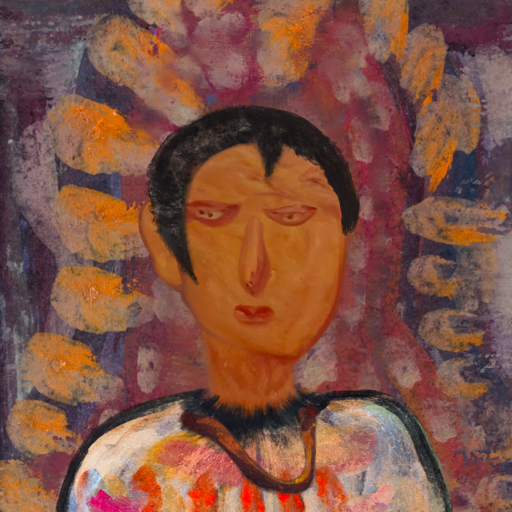
Background: Doll, Head And Neck Front: Pious_Lady, Face Front: Pious_Lady, Bust: Childish, Hair Front: Roy_Bahadur, Head Accessory: Blank, Second Necklace: Comrade, Necklace: Blank, Baby: Blank